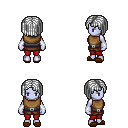
a pixel art fantasy rpg character, female body template, dark elf, purple skin, leather chest armor, red pants, white pageboy hairstyle, white cloth bracers, brown slippers, four views (front, back, left, right), 2x2 character sprite sheet, small pixel art, hard edges, no anti-aliasing